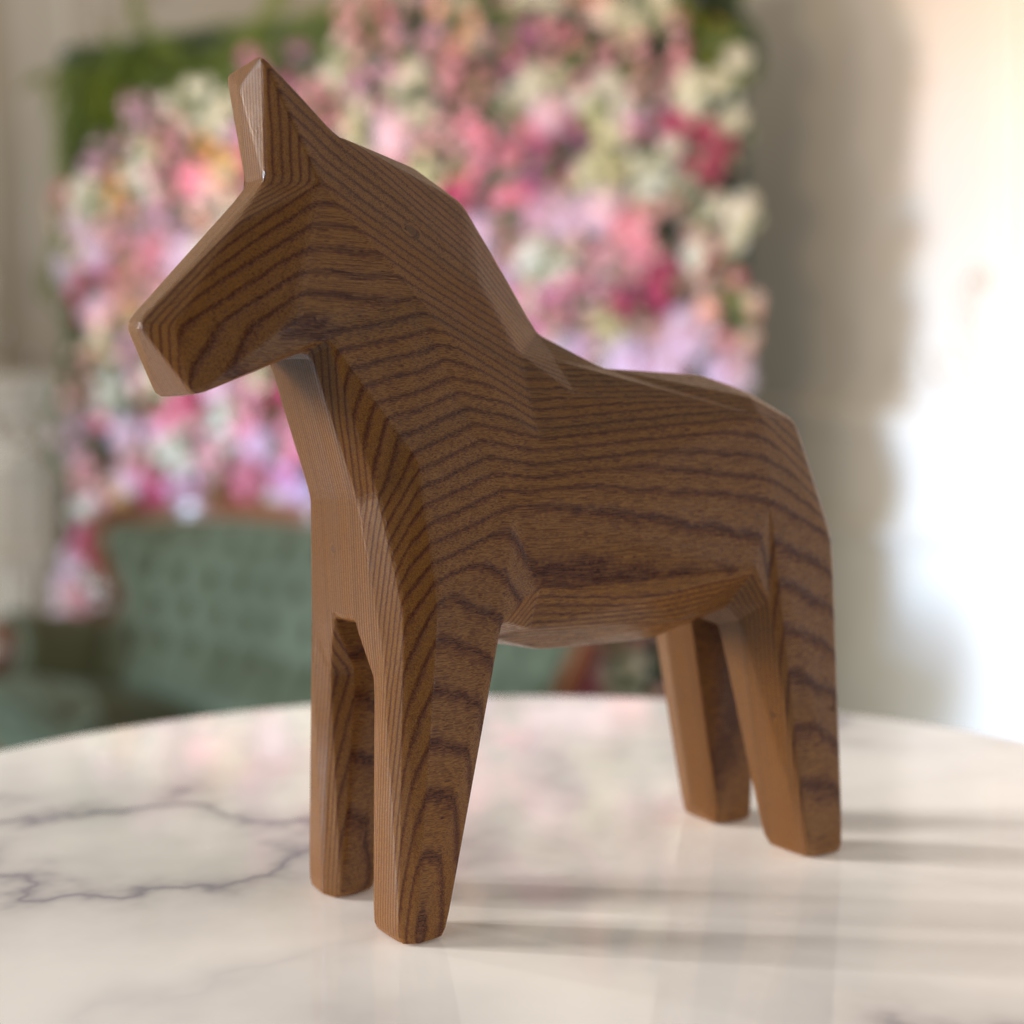
A high quality rendering of a dalahest_oak dalecarlian horse figurine made of varnished dark oak standing on a white marble sidetable in an a photo studio hall in london with natural soft warm daylight from windows,long-shot from the left, 50 mm, f 5.6